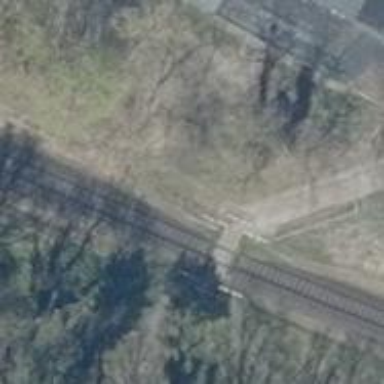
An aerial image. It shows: Railway crossing with chicane feature.